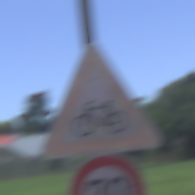
Verkehrszeichen: RadverkehrRechts
Zusatzzeichen unten: Geschwindigkeit70
Umgebung: Outdoor, Nature
Tageszeit: Midday
Wetter: Clear
Licht: Natural
Jahreszeit: Summer
Kontrast: HighContrast